Field crop: maize
Growth stage: 2
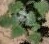
Species: chenopodium